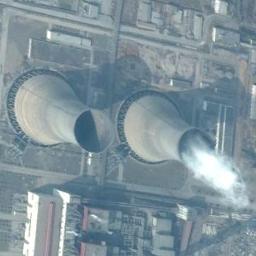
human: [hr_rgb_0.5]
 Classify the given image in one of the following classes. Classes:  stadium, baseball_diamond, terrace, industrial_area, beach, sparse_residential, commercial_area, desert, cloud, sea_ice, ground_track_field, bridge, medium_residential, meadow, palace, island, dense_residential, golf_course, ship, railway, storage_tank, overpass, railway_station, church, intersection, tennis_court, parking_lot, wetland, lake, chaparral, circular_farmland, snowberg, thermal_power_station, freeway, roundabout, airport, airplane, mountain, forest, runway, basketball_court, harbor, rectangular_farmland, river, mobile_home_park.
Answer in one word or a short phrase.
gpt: thermal_power_station